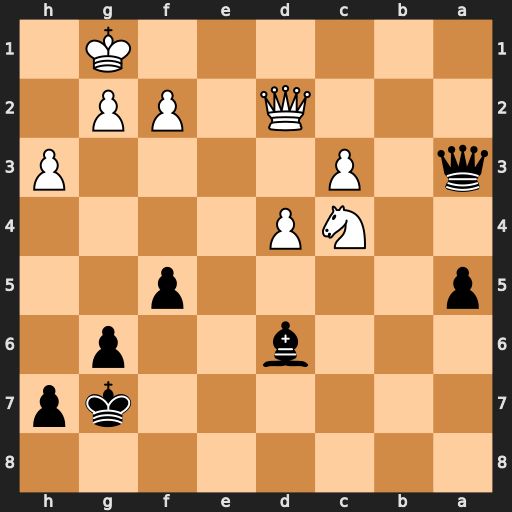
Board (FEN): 8/6kp/3b2p1/p4p2/2NP4/q1P4P/3Q1PP1/6K1
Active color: b
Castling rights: -
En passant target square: -
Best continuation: Qa1+ Qe1 Qxe1#